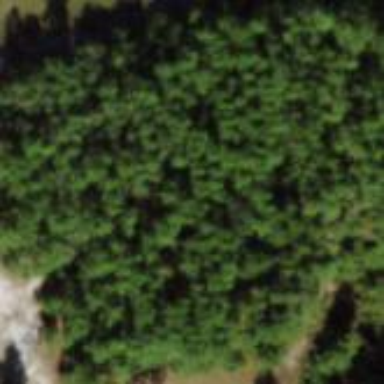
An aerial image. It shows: Forest area predominantly covered with needle-leaved trees.